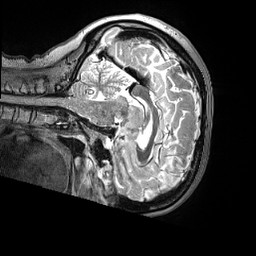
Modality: T2w
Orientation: sagittal
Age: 31
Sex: female
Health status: healthy
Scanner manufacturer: siemens
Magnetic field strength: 3 T
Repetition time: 3.2 s
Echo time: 0.563 s